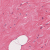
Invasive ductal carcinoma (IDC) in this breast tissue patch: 0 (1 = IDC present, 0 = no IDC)